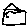
Label: house